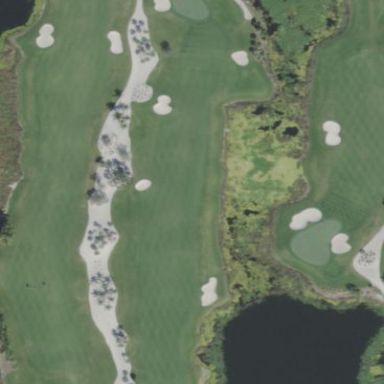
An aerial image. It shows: Water hazard on golf course. The hazard is natural water feature.